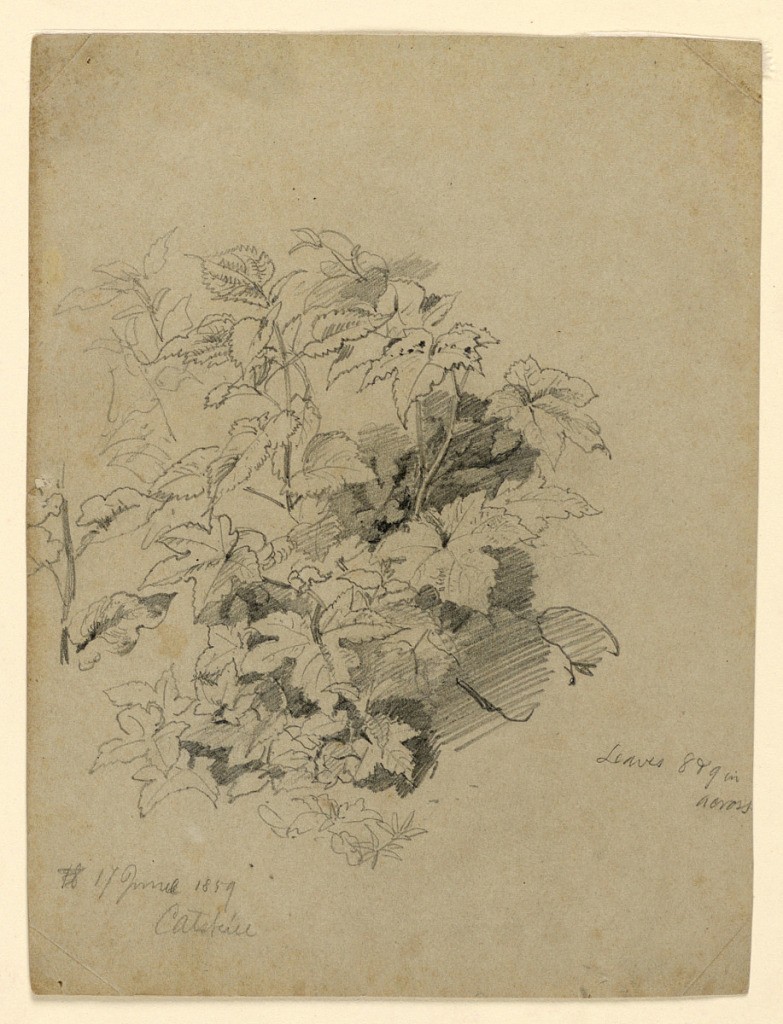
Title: Study of foliage
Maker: William Trost Richards, American, 1833–1905
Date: June 11, 1859
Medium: Graphite on paper
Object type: Drawing
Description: Sketch of a tree with foliage.